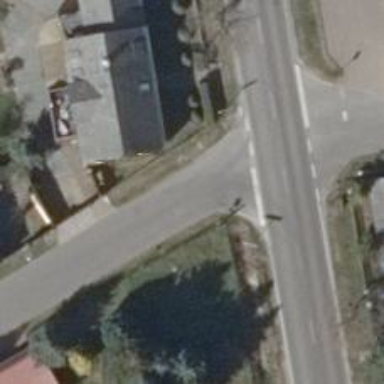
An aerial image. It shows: Road with stop sign.